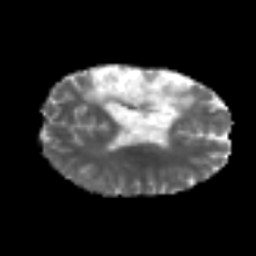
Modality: MD
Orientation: axial
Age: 47
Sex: female
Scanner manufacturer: siemens
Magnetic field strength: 3 T
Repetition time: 6.1 s
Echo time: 0.101 s